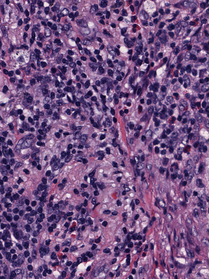
Tumor epithelial tissue: no
Tumor-associated stroma tissue: yes
Normal tissue: no